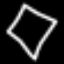
Label: diamond